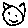
Label: cat